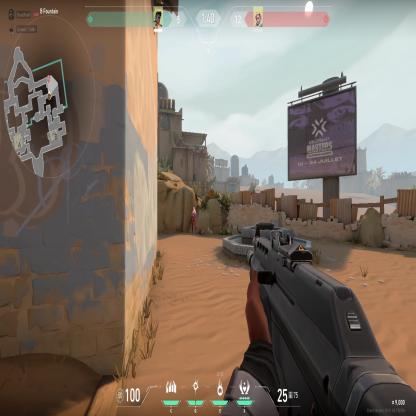
Label: enemy